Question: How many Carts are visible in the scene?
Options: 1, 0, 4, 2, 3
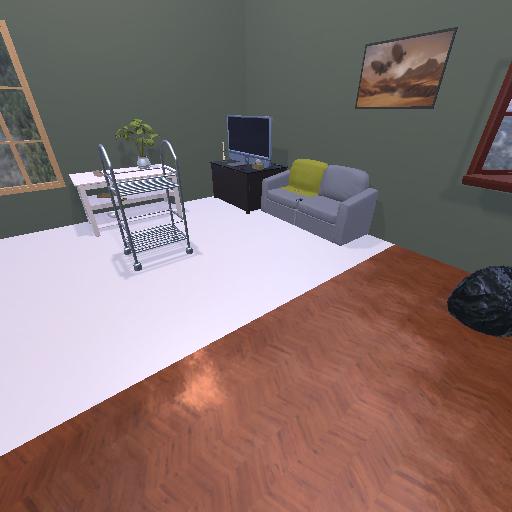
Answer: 1